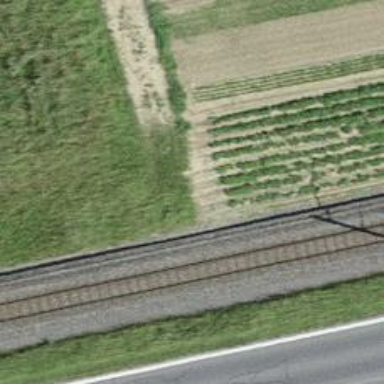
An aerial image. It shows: Track road with grade3 tracktype.